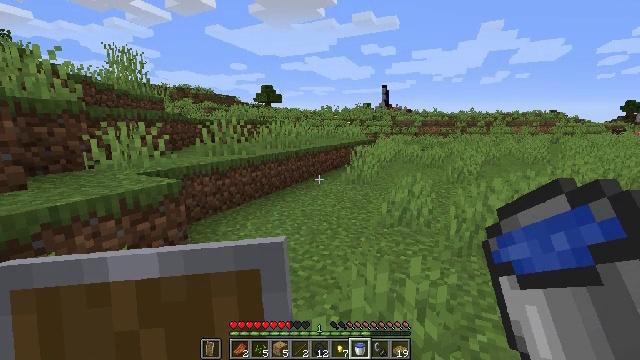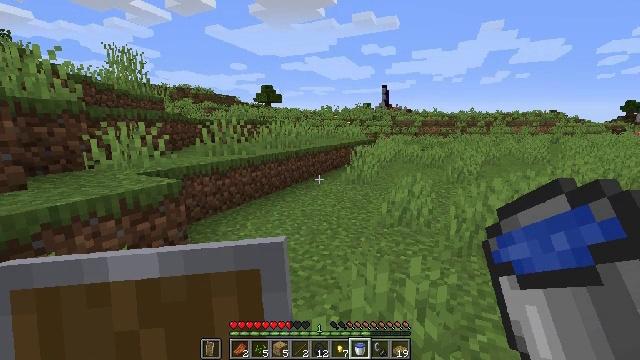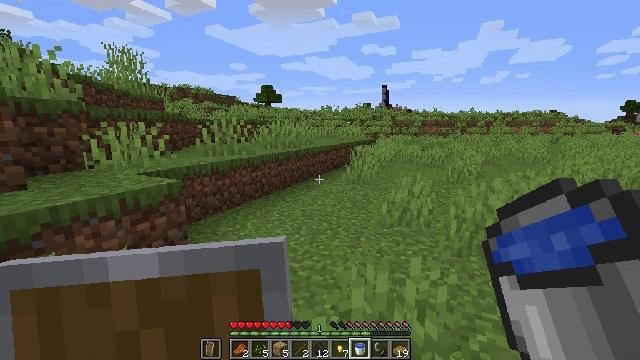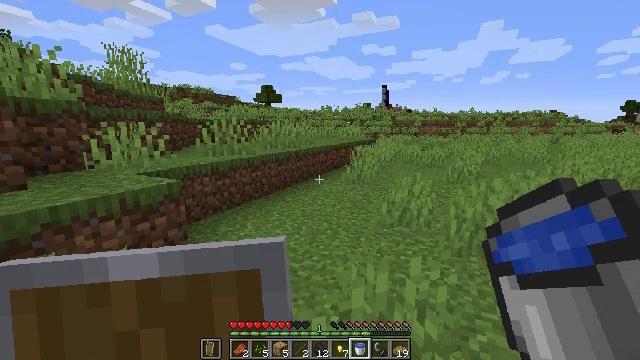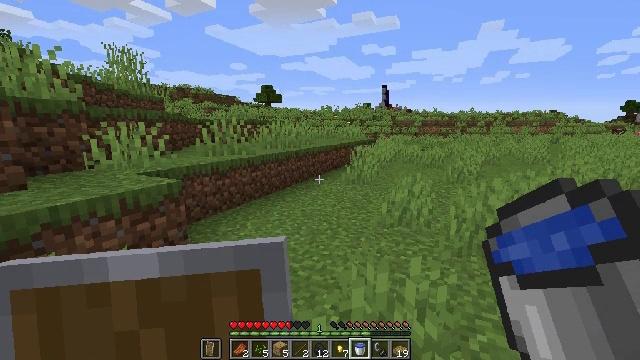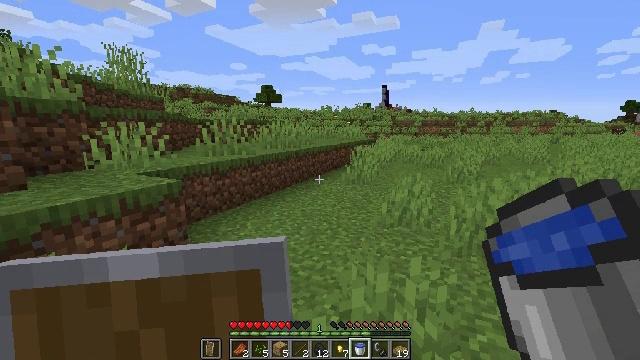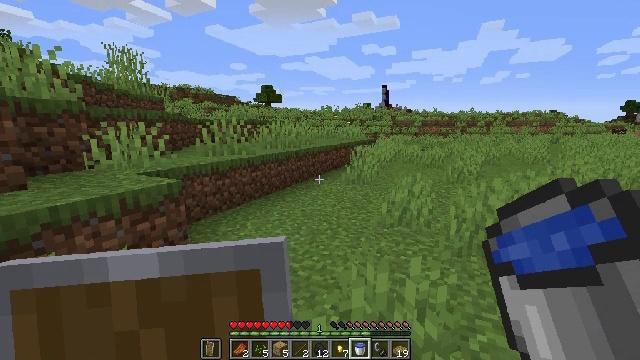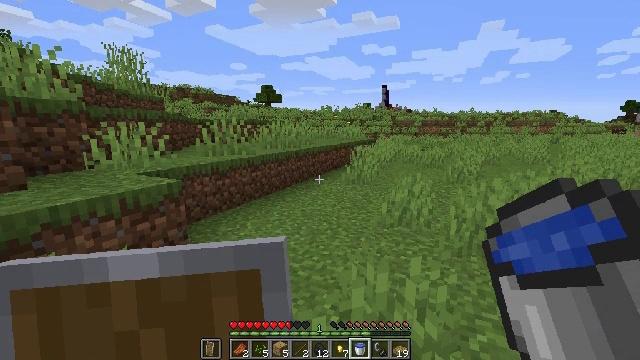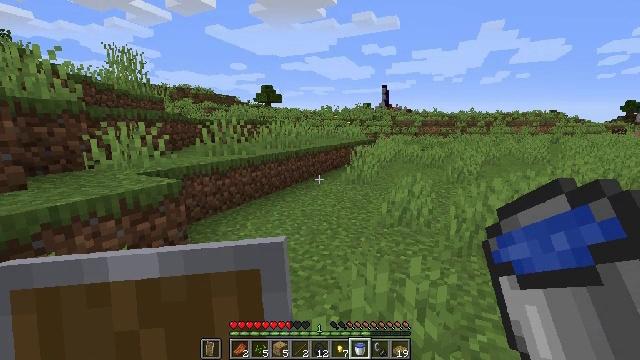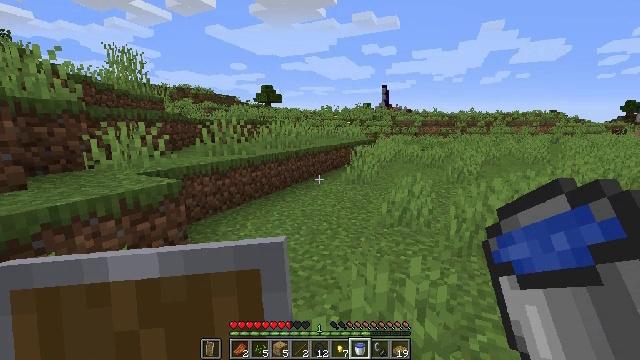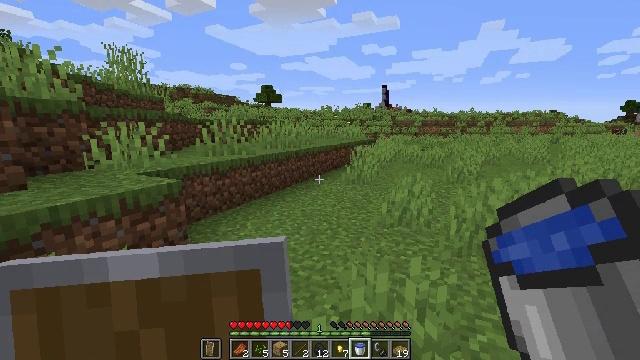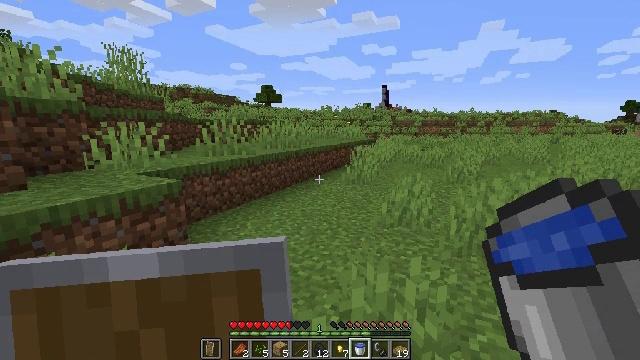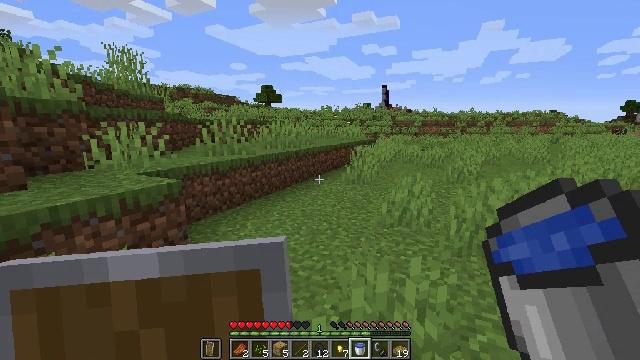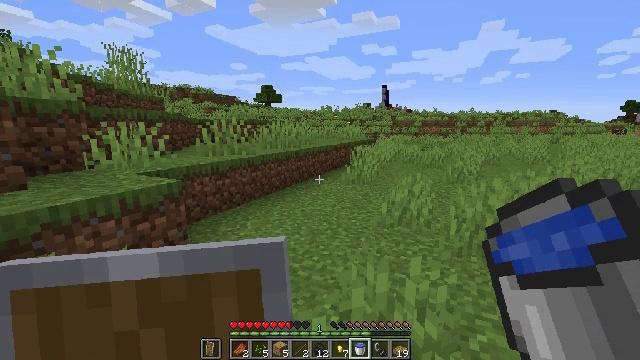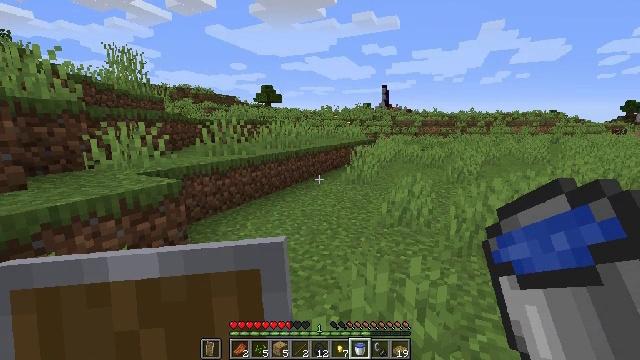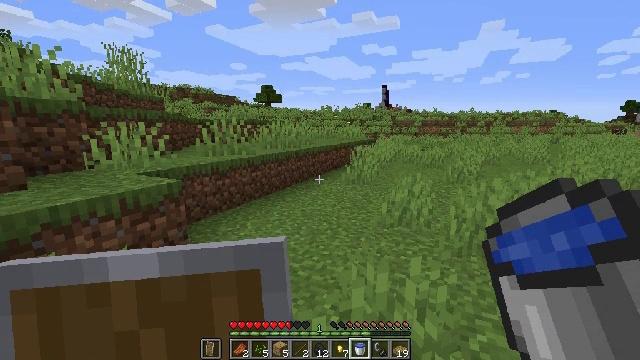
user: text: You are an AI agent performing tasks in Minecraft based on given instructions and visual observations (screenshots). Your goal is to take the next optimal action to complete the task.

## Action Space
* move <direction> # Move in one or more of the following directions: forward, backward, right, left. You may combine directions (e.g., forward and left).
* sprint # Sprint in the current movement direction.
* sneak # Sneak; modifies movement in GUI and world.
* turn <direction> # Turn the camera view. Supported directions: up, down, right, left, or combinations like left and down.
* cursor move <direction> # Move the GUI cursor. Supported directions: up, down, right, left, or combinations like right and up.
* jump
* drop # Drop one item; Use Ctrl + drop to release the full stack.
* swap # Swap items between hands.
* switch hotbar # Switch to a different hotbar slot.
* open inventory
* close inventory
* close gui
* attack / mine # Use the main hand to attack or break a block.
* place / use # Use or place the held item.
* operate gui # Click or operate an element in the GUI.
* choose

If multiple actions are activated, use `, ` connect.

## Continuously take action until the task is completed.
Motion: motion action
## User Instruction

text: Mine magma blocks for light and decoration.
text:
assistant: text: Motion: no_op
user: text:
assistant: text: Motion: no_op
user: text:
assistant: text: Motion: no_op
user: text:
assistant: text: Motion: no_op
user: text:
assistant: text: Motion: no_op
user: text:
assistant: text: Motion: no_op
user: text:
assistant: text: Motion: no_op
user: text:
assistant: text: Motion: no_op
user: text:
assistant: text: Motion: no_op
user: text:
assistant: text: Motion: no_op
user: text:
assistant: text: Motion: no_op
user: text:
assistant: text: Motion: no_op
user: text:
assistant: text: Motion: no_op
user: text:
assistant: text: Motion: no_op
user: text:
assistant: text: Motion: no_op
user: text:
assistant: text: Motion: no_op
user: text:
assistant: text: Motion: no_op
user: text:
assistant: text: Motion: no_op
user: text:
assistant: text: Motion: no_op
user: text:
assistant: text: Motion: no_op
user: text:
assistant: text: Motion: no_op
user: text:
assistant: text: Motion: no_op
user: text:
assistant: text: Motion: no_op
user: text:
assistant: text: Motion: no_op
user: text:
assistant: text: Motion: no_op
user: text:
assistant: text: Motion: no_op
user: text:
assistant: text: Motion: no_op
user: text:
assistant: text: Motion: no_op
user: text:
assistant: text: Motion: no_op
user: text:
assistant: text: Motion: no_op